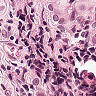
Metastatic tissue present: yes